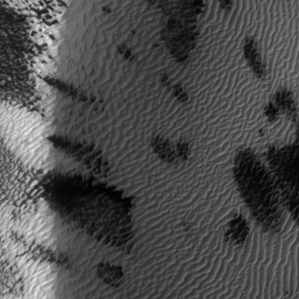
Label: frost